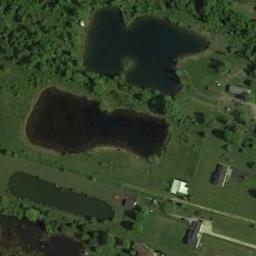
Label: meadow